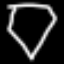
Label: diamond